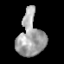
Tissue: lung
Cell type: Epithelial cells
Senescence score: 0.1435
Nuclear area (px): 1049
Mean DAPI intensity: 164.41